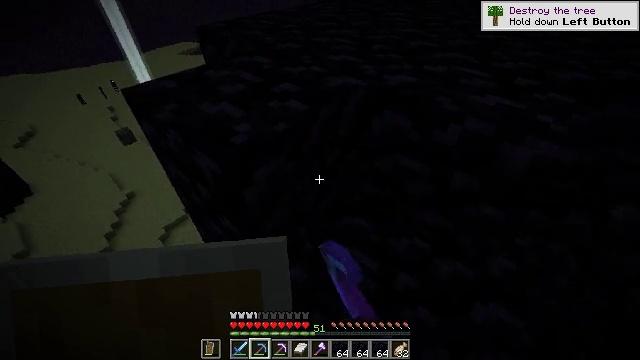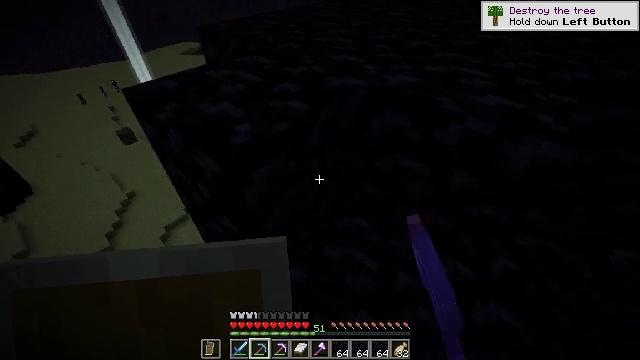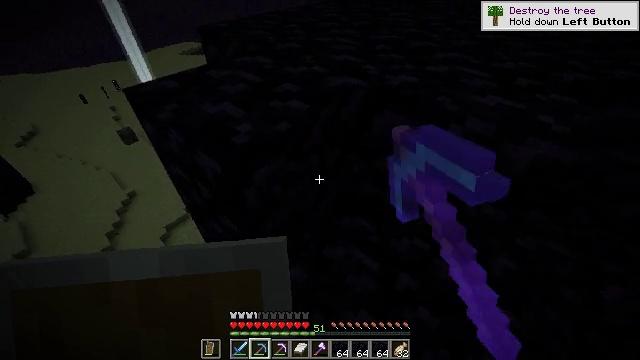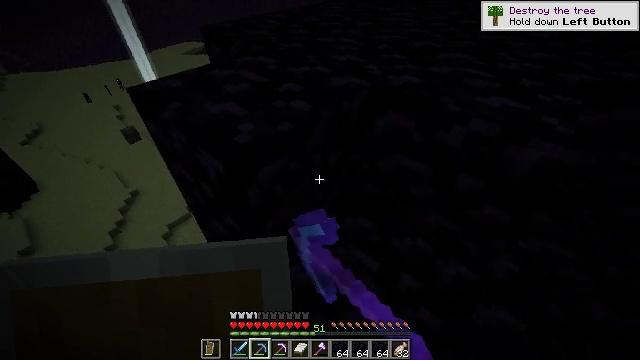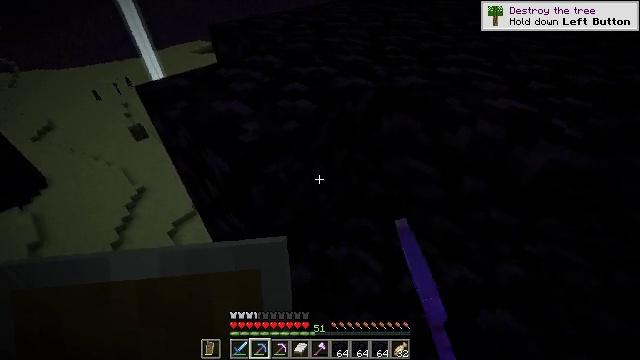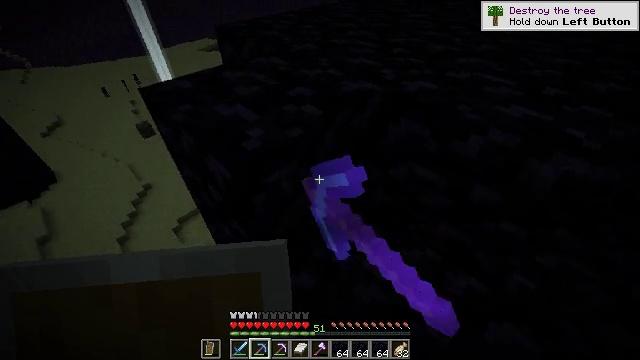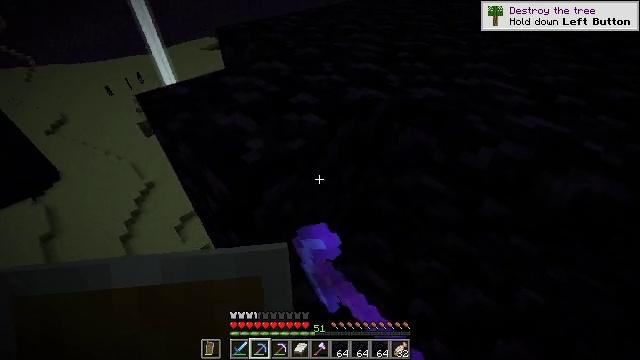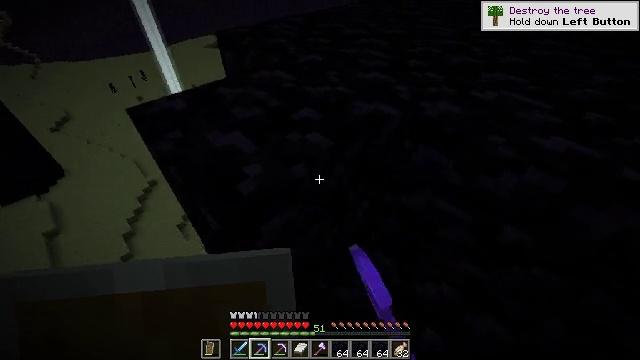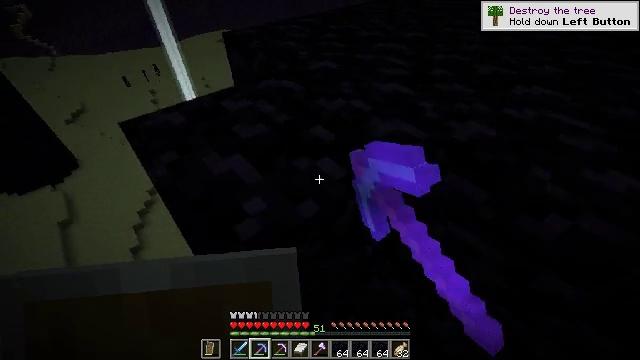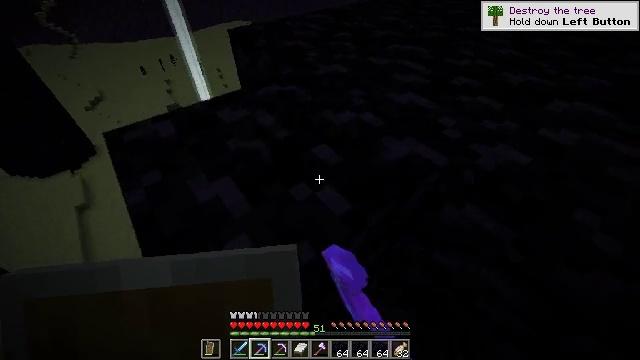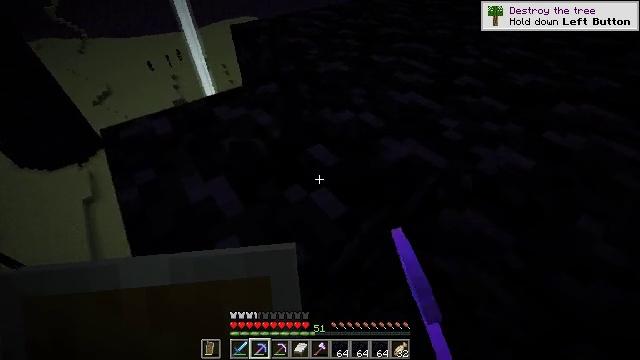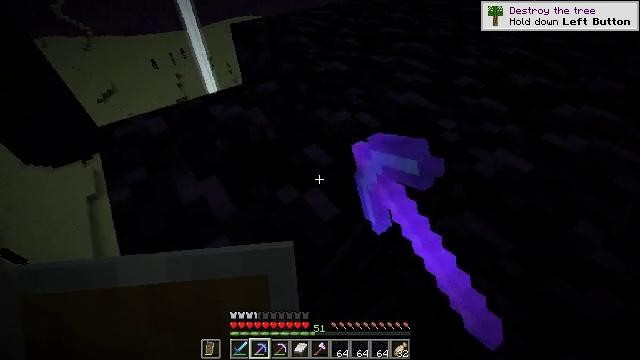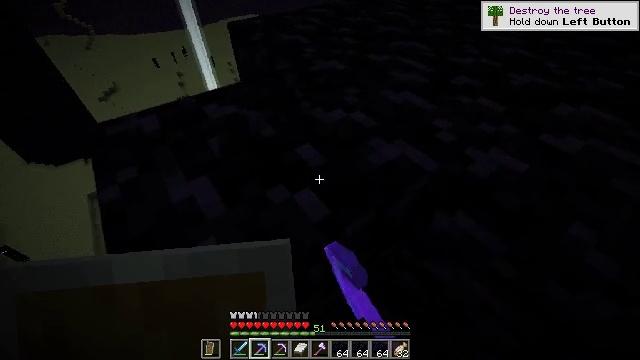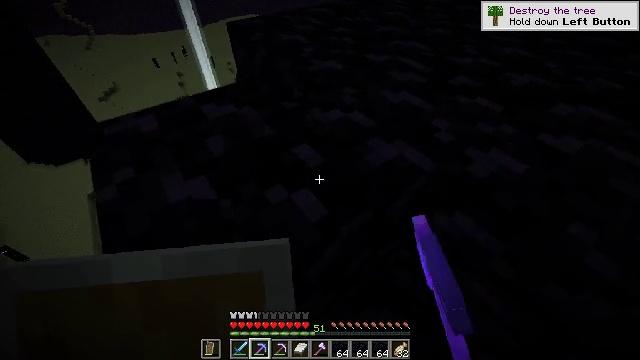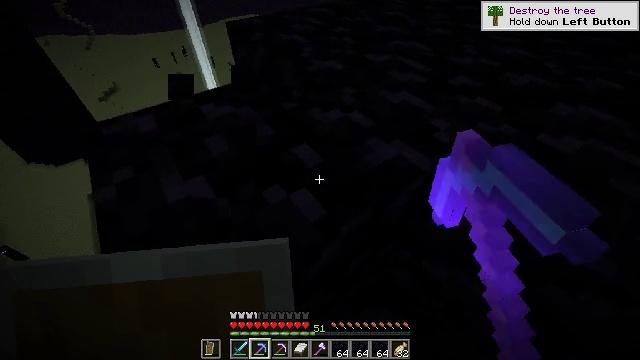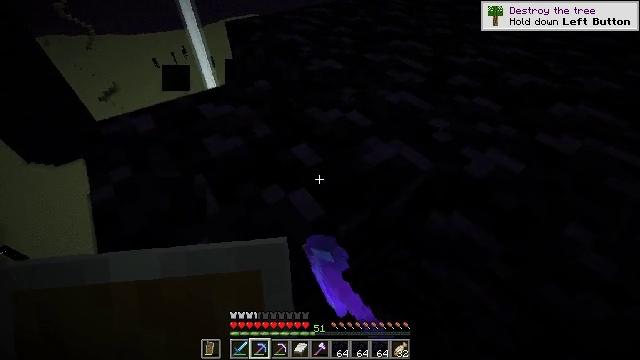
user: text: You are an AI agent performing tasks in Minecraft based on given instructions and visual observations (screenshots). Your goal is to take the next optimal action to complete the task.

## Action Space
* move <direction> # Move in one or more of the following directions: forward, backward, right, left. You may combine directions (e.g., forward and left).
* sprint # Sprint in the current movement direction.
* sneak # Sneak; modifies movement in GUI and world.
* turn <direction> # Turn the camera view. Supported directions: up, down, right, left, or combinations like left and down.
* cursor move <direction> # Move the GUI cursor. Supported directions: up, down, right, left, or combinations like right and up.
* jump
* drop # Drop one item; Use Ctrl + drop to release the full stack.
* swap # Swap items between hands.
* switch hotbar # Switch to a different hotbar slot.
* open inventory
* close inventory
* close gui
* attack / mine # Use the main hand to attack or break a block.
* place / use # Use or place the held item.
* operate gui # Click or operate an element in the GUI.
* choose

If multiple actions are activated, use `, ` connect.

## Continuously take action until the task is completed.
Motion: motion action
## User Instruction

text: Mine the tough obsidian.
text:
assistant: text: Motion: attack / mine
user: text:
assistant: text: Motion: attack / mine
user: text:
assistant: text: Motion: attack / mine
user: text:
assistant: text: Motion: turn left, attack / mine
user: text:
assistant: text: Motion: move forward, turn left, attack / mine
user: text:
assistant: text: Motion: move forward, attack / mine
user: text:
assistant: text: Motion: move forward, attack / mine
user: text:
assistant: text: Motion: move forward, turn left, attack / mine
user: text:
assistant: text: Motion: turn left and down, attack / mine
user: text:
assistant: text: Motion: turn left, attack / mine
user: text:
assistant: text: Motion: attack / mine
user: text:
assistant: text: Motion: attack / mine
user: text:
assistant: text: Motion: attack / mine
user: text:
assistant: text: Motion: attack / mine
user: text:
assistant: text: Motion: attack / mine
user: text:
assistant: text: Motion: attack / mine
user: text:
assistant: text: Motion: attack / mine
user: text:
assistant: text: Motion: attack / mine
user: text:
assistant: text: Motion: attack / mine
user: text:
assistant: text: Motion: attack / mine
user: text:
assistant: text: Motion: attack / mine
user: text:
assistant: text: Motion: attack / mine
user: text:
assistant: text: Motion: attack / mine
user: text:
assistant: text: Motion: attack / mine
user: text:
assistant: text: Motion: attack / mine
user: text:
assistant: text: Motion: attack / mine
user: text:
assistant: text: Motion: turn right, attack / mine
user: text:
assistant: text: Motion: turn right, attack / mine
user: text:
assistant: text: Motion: turn right, attack / mine
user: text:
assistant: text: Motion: turn right, attack / mine